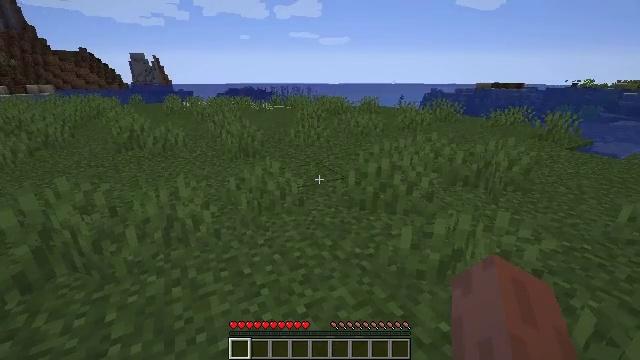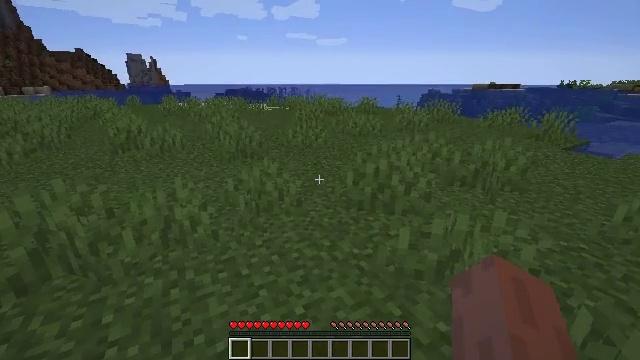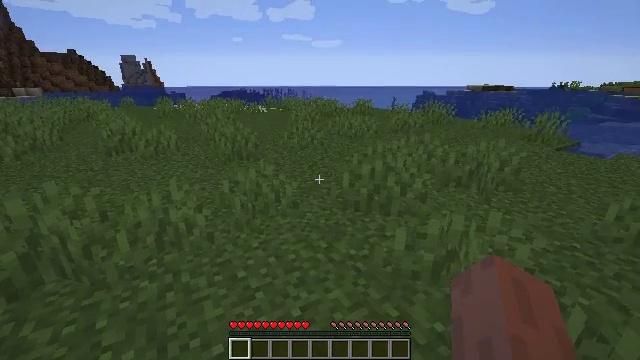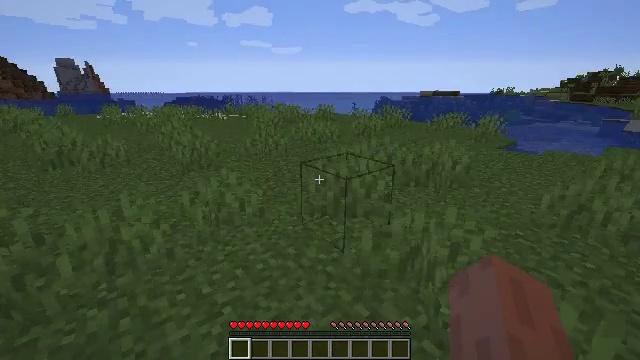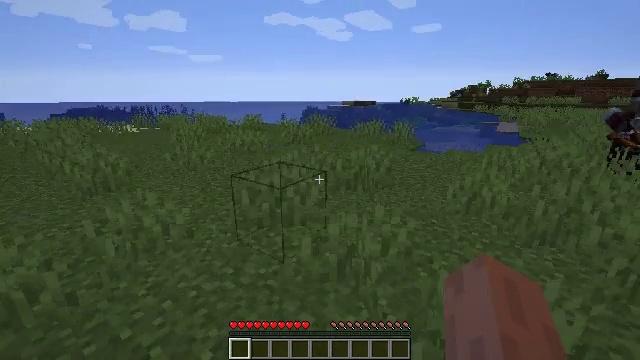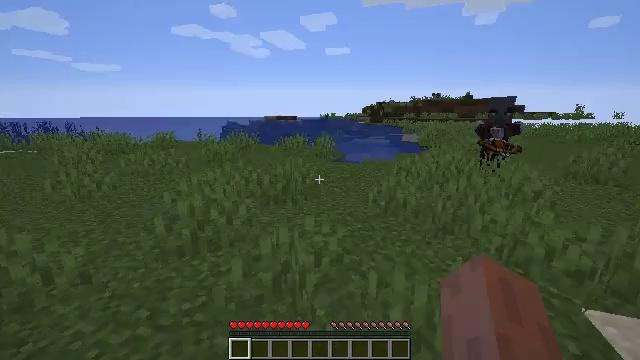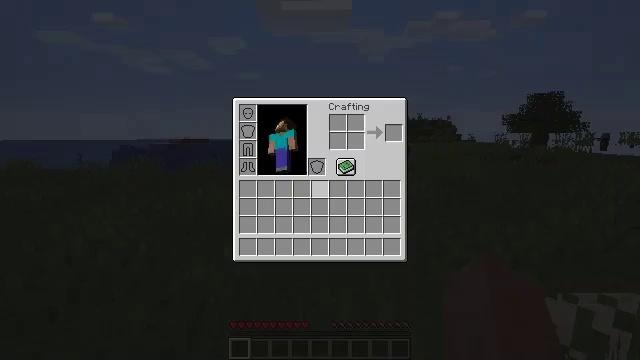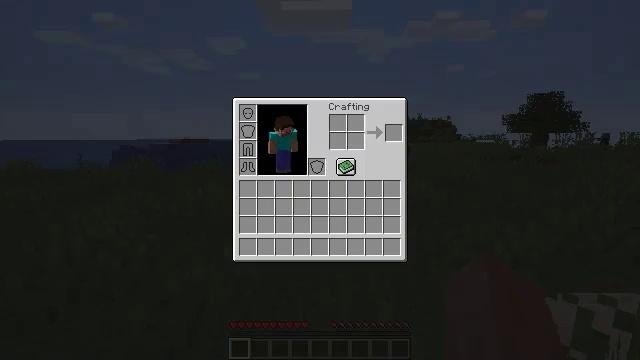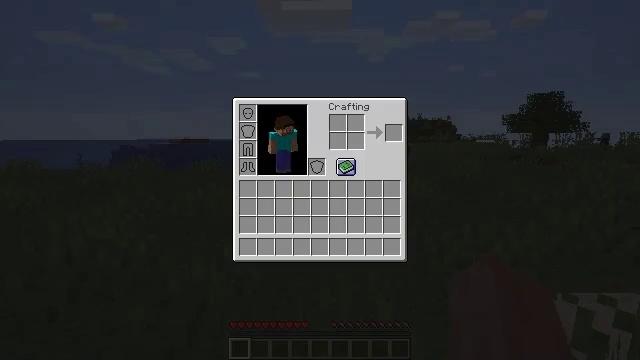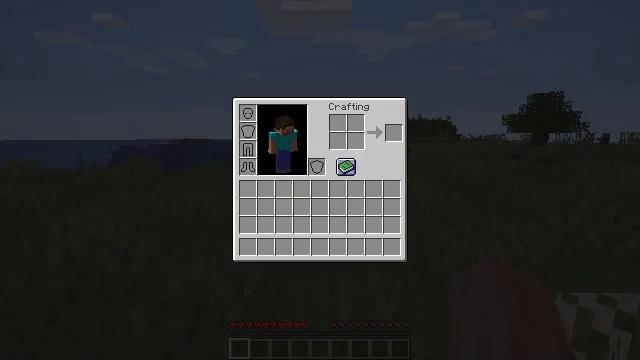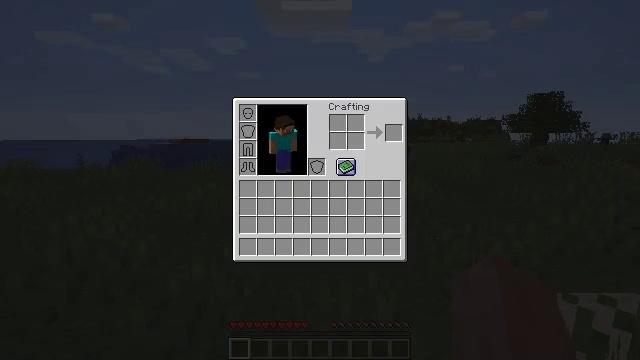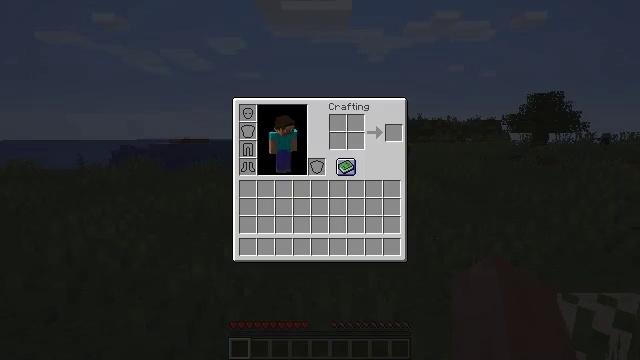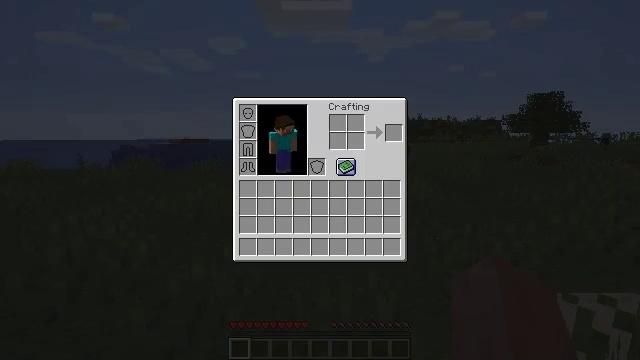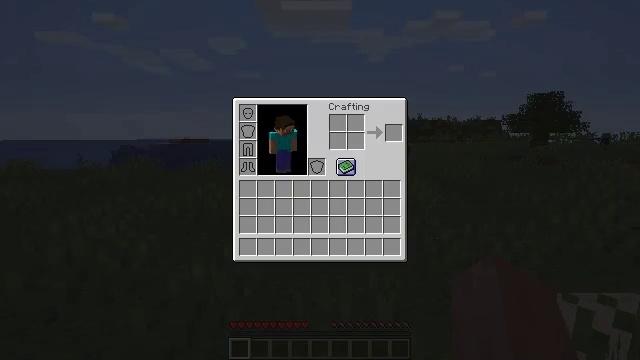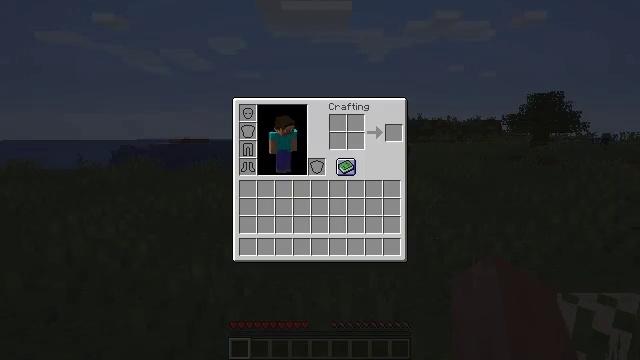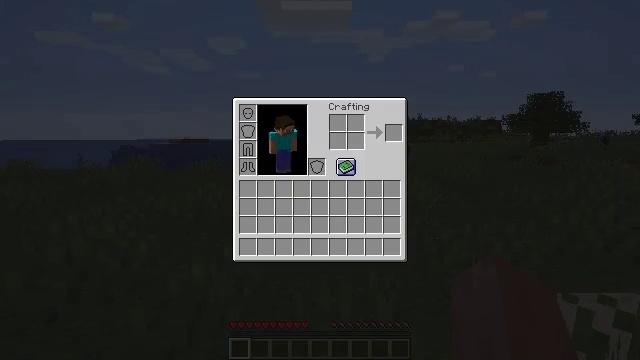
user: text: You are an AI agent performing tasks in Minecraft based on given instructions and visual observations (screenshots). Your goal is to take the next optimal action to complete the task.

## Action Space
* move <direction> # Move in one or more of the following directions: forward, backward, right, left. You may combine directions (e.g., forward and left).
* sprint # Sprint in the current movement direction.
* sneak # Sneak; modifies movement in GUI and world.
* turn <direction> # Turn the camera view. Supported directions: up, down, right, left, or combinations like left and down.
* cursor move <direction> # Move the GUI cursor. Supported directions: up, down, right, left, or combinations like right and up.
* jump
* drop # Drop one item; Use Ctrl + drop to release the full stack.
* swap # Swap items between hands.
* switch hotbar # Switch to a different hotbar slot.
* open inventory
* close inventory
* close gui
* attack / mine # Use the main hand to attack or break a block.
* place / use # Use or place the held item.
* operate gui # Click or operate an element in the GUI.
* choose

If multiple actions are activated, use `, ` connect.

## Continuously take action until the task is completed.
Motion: motion action
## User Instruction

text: Gather some birch planks.
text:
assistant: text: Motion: attack / mine
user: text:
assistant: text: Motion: attack / mine
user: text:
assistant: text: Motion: turn right and up, attack / mine
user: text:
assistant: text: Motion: turn right and up, attack / mine
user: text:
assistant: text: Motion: turn right and up, attack / mine
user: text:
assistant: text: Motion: turn right and up, attack / mine, open inventory
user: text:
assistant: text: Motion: operate gui, open inventory
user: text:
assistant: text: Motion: cursor move right, operate gui, open inventory
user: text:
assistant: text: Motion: operate gui, open inventory
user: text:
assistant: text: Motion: operate gui, open inventory
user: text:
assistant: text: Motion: operate gui, open inventory
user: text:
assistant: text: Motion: operate gui, open inventory
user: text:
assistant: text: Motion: operate gui, open inventory
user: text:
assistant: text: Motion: operate gui, open inventory
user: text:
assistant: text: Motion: operate gui
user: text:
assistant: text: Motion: operate gui, close inventory
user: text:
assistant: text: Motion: attack / mine, close inventory
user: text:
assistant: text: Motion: attack / mine, close inventory
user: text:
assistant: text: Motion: attack / mine, close inventory
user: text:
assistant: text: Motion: attack / mine
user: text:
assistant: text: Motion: attack / mine
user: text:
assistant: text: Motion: attack / mine
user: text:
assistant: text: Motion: attack / mine
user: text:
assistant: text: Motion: attack / mine
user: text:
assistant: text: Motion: attack / mine
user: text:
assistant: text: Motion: attack / mine
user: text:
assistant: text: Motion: attack / mine
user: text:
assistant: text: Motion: attack / mine
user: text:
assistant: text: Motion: attack / mine
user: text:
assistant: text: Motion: attack / mine